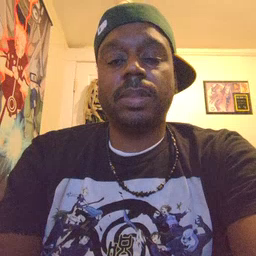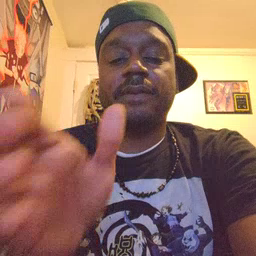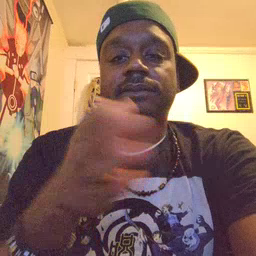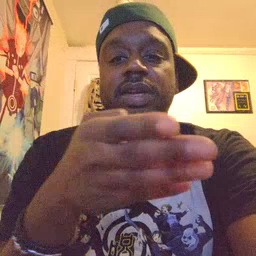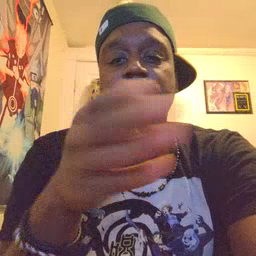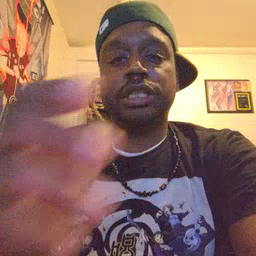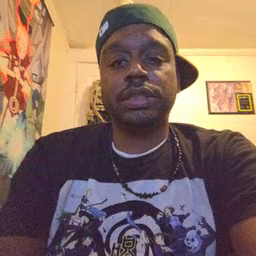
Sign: fish